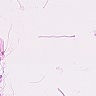
Metastatic tissue present: no